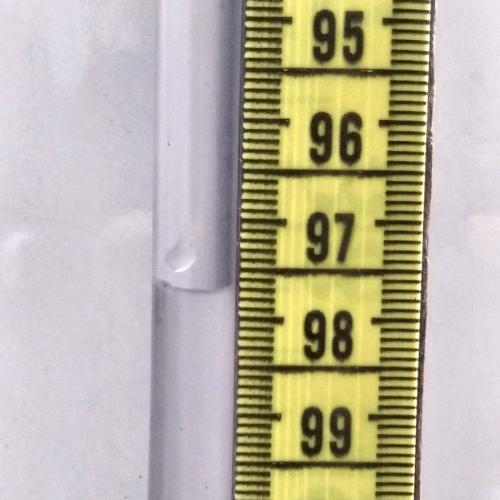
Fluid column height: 97.7 cm